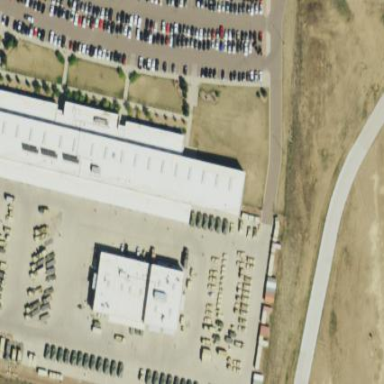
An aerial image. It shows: Building that serves as military barracks.